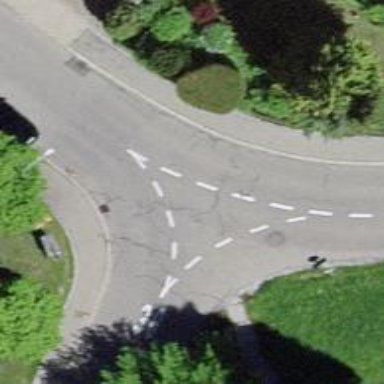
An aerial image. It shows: Smoothly paved residential road.